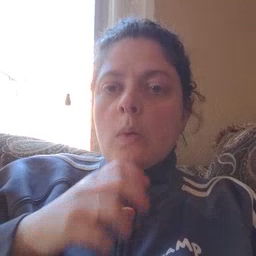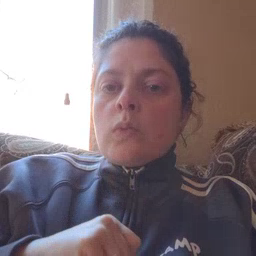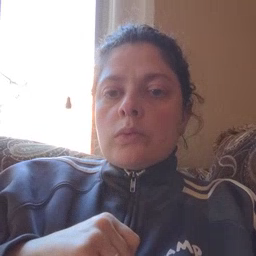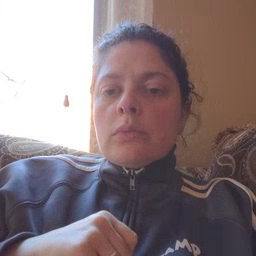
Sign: old